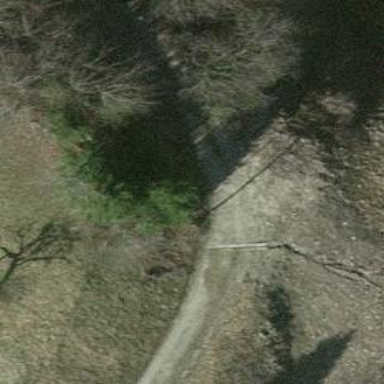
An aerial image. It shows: Track with pebblestone surface and grade 4 track type.